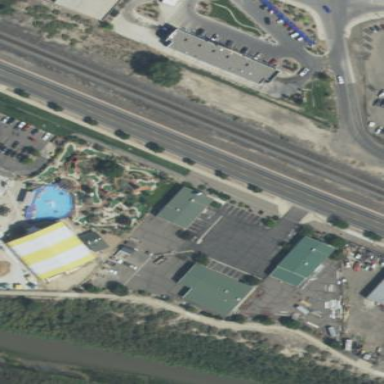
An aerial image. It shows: Miniature golf course.